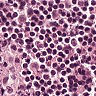
Metastatic tissue present: no